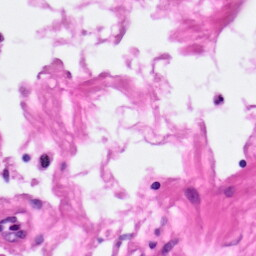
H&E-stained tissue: Pancreatic